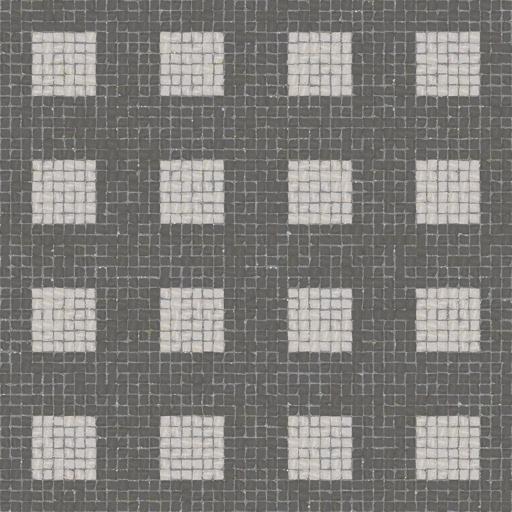
Tags: pattern paved pavement paving stones square tiled tiles